Question: Our solution at any given time has 2 projects that need to start up.
'Services.Host' & one other, either 'Web' or 'Mobile'. We often swap between projects, depending on the task required, and I'm finding it slightly "fiddly" for lack of a better word, to constantly right click on the solution, select properties, find both options and having to turn one on and another off, apply, then run.

Is there any way to save the 2 states in a separate menu item, or configuration.
EG.
'''
Run Mobile >
.Services.Host
.Mobile
Run Web >
.Services.Host
.Web
'''
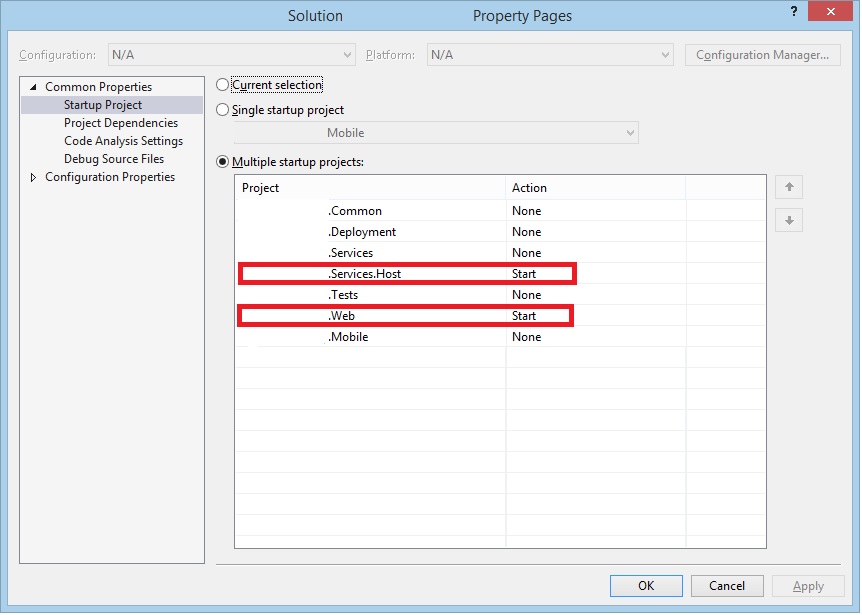
Answer: The <URL> extension allows you to configure and switch between multi-project startup configurations.